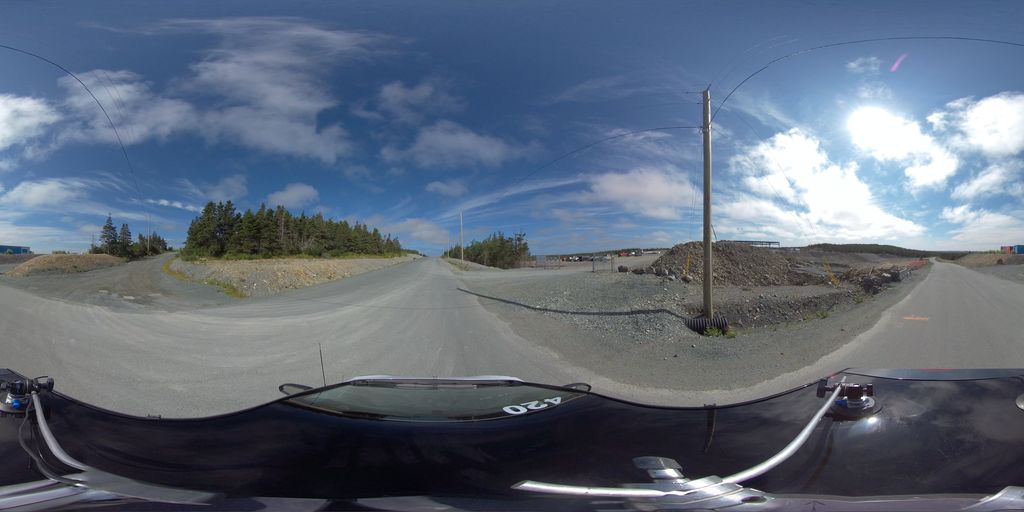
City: st_johns